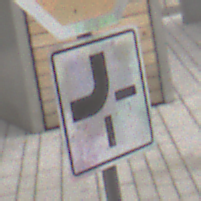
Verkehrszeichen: VerlaufVorfahrtsstrasse2
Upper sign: Stop
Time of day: Midday
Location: Outdoor (Urban)
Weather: Overcast
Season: NotSpecified
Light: Natural